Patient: sex F, age 64
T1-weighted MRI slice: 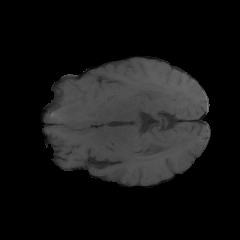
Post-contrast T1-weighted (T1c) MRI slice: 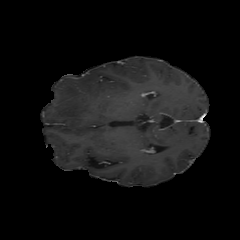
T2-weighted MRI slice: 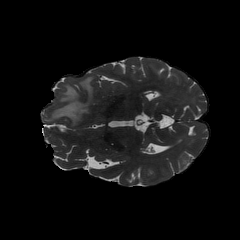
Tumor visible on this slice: yes
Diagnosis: Glioblastoma, IDH-wildtype
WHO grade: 4